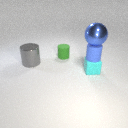
small cyan rubber cube below large blue metal sphere